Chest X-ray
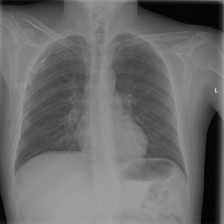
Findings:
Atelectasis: negative
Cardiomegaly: negative
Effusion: negative
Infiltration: positive
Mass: negative
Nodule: positive
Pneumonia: negative
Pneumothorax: negative
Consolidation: negative
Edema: negative
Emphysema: negative
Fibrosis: negative
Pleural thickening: negative
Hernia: negative